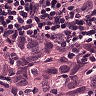
Metastatic tissue present: yes